Chest X-ray:
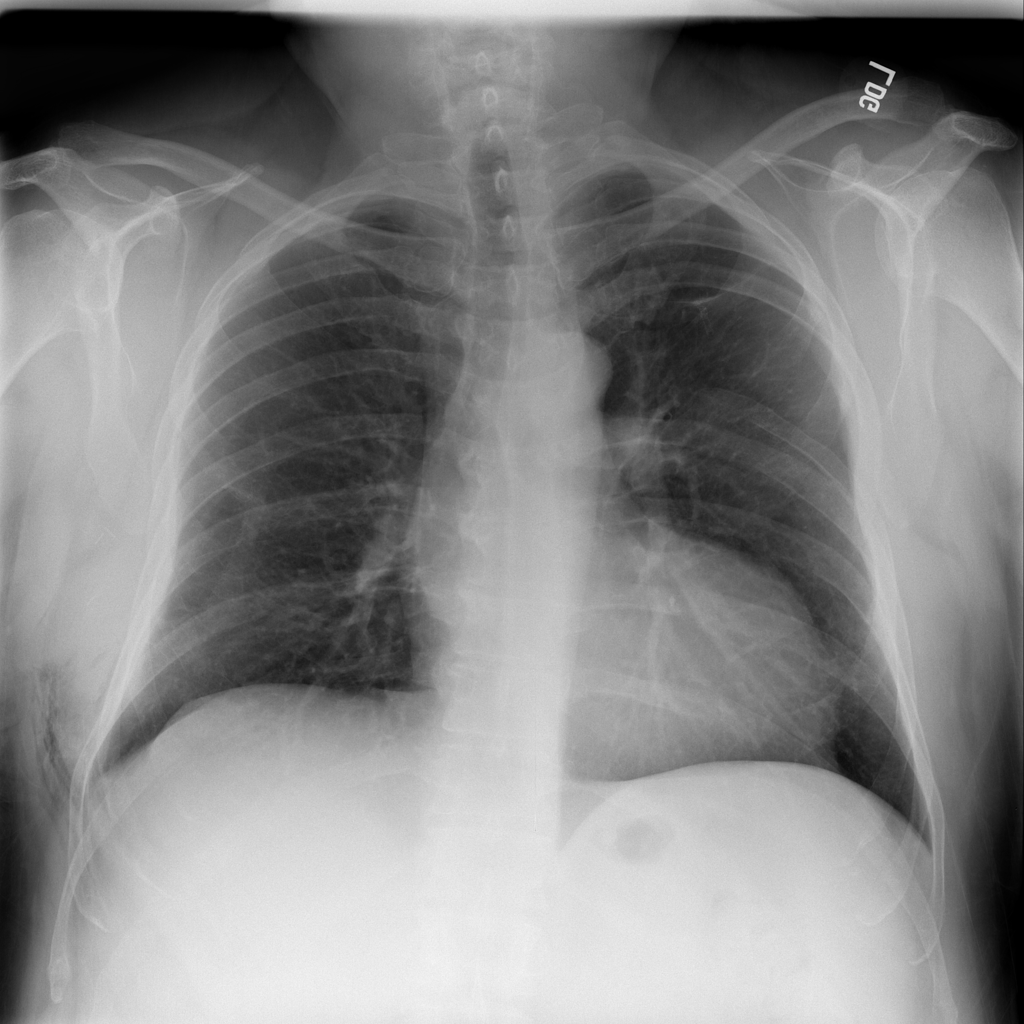
Findings: Fracture, Fibrosis, Consolidation
No abnormal finding: no